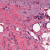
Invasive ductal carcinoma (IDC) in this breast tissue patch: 1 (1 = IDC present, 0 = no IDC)